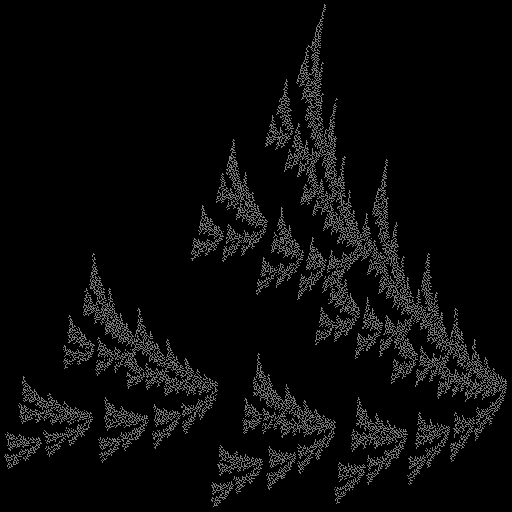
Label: watersprite